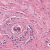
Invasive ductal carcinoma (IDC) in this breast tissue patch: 1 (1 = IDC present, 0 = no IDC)